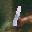
Label: 1